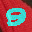
Label: 9